Question: How can I iterate over a InputArray and load another input array with the same values except in lower case (I know that there is a string to lower function)?
'''
InputArray: A, B, C
OutputArray should be: a, b, c
'''

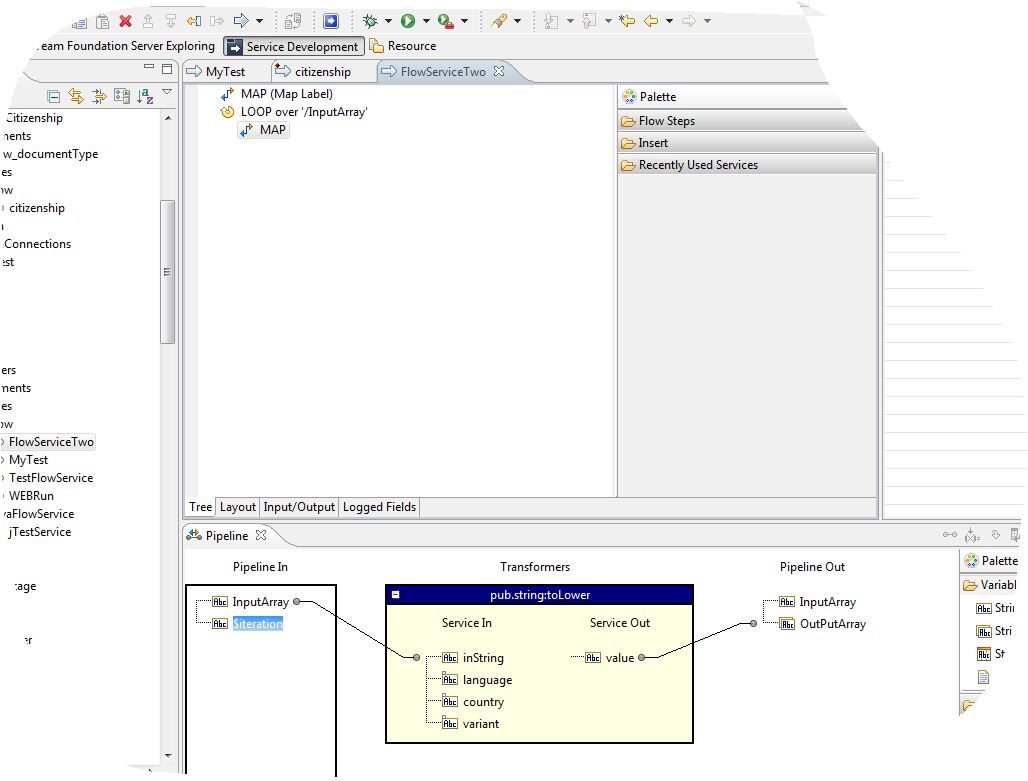
Answer: In case, you want to retain the inputArray as such and save the lowercase values in an outputArray, then follow steps in below image which is self explanatory:
In the loop Step, Input Array should be '/inputArray' and Output Array should be '/outputArray'.